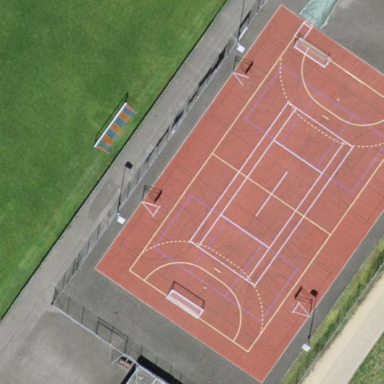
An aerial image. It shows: Basketball court in the leisure land pitch.